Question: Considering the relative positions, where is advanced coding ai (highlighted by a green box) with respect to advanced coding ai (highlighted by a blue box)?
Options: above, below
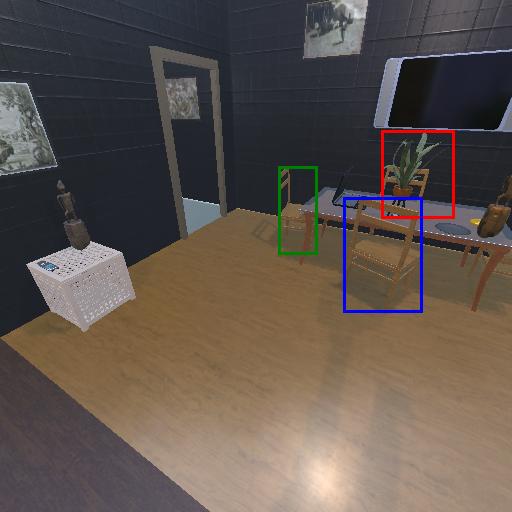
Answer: above